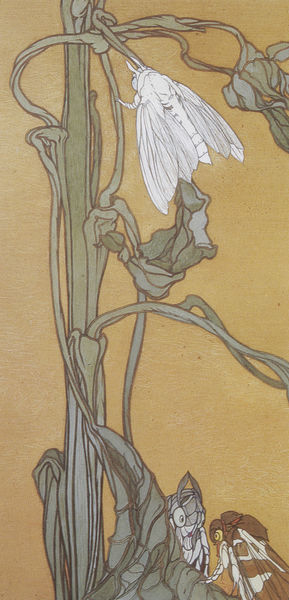
Titel: Blattstengel mit drei Nachtfaltern
Künstler: Elisabeth Erber
Standort: München
Institution: Stadtmuseum
Schlagwörter: blätter, dunkel, flügel, schatten, weiß, gelb, grün, ocker, äste, ausschnitt, blume, blumen, braun, grau, hell, licht, orange, schwarz, zeichnung, blüte, blüten, tier, beige, muster, ornament, ast, natur, gold, blatt, pflanze, kontrast, beine, moderne, formen, halm, linien, jugendstil, floral, stil, fliege, klimt, striche, blütenblätter, stiel, stiele, tusche, fühler, panzer, form, stengel, asien, jugenstil, mucha, insekten, lilie, ranke, ornamental, knospe, iris, unkraut, insekt, libelle, käfer, lilien, maiglöckchen, elfen, fee, eingerollt, nachtfalter, ader, art nuveau, blumenstiel, botanik, chitin, dotter, eigelb, falter, feen, gefüge, gerollt, guimard, klettern, larve, libellen, motte, motten, ockerbeige, ornametal, ornamnet, phantasiewesen, plage, planze, schneeglöckchen, schädling, stiehl, fliefe